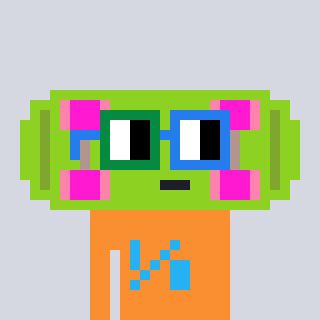
a pixel art character with square green and blue glasses, a skateboard-shaped head and a orange-colored body on a cool background